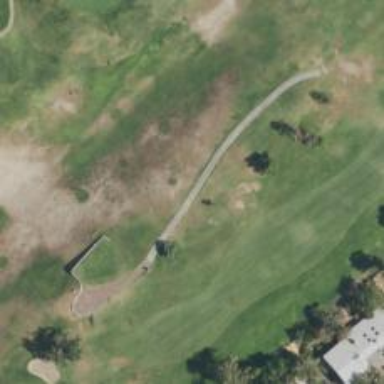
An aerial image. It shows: Pathway for golfing.